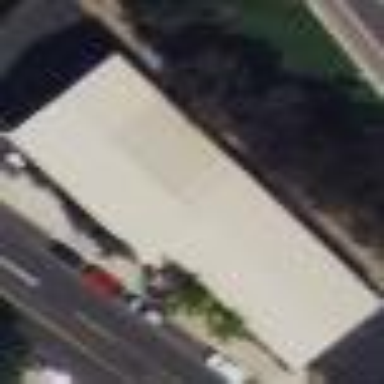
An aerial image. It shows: Industrial building.